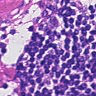
Metastatic tissue present: no